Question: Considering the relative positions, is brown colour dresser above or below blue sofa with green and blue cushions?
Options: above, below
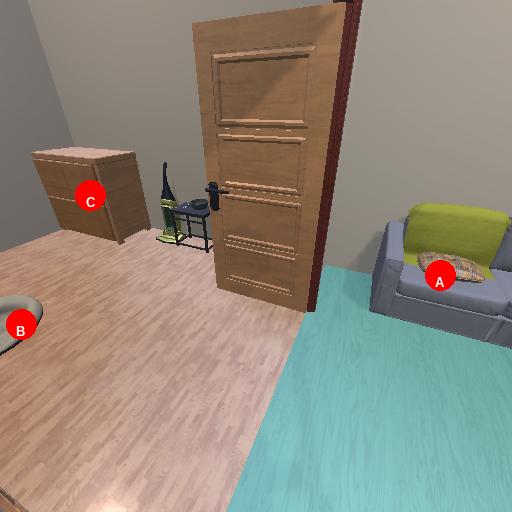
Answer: above